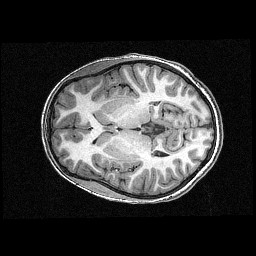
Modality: T1w
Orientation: axial
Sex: female